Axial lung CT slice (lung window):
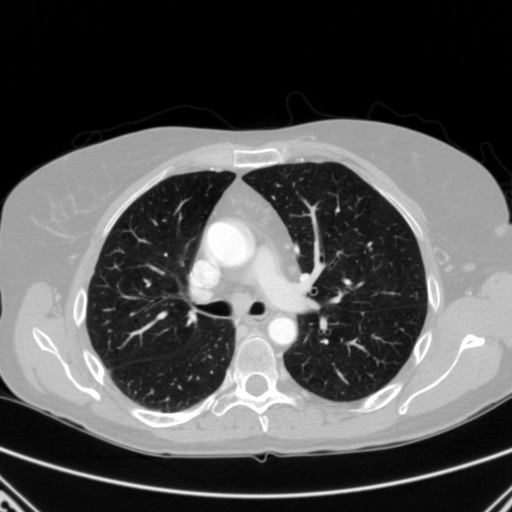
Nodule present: no